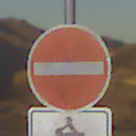
Verkehrszeichen: VerbotDerEinfahrt
Zusatzzeichen unten: EinspurigeFahrzeugeFrei3
Umgebung: Outdoor, Nature
Tageszeit: SunriseSunset
Wetter: Clear
Licht: Natural
Jahreszeit: NotSpecified
Kontrast: HighContrast